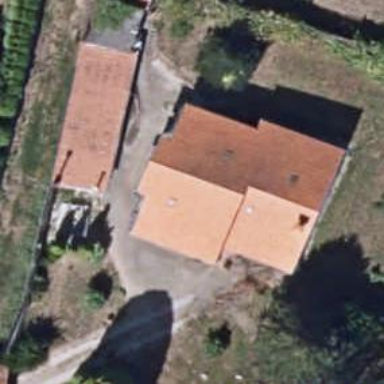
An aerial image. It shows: Simple and straightforward house.